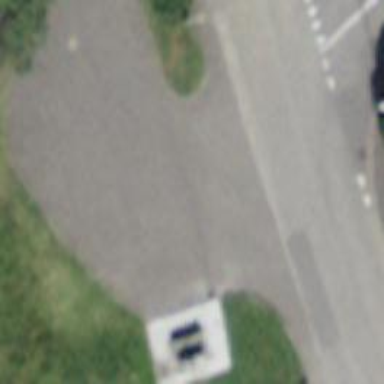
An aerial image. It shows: Bus stop with platform for public transport.